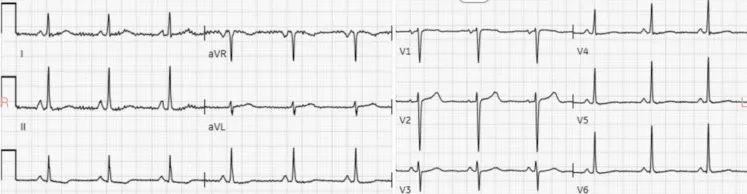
Patient's normal ECG days after presentation and similar to priors.
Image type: electrography (ekg)